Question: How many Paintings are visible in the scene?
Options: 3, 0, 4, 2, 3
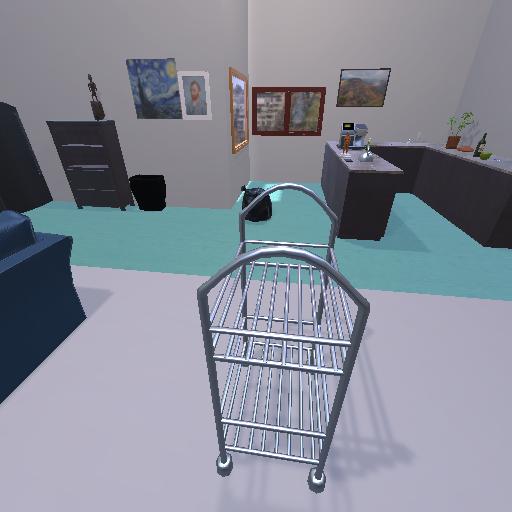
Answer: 3